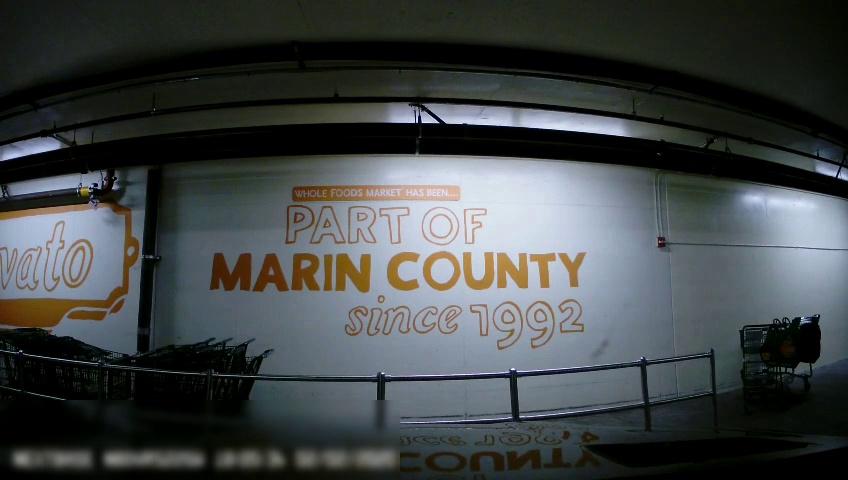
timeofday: Dusk/Dawn/Twilight
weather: Other